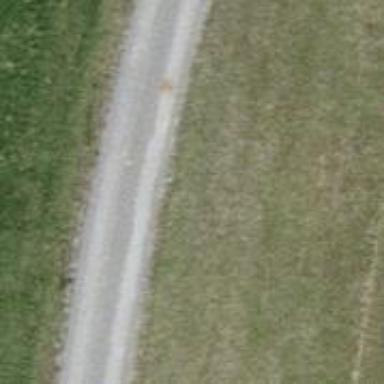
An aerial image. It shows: Paved track with grade1 tracktype.